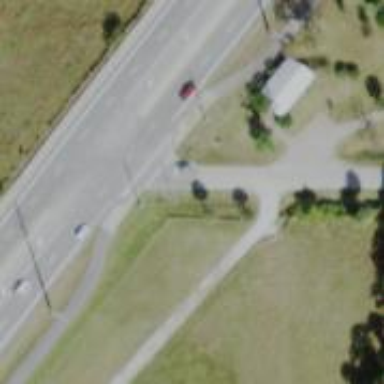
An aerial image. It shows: Marked crossing on cycleway.